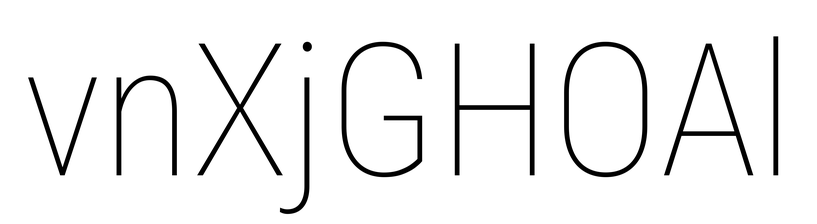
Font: Roboto_Condensed_Thin